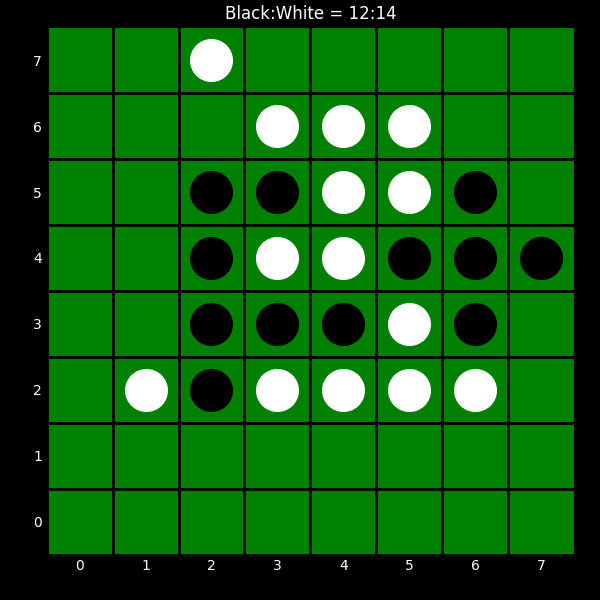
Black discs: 12
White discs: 14